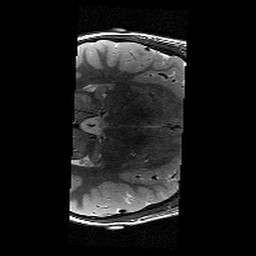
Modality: T2w
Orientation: axial
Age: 12
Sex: male
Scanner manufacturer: siemens
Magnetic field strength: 3 T
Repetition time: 9.23 s
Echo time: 0.067 s